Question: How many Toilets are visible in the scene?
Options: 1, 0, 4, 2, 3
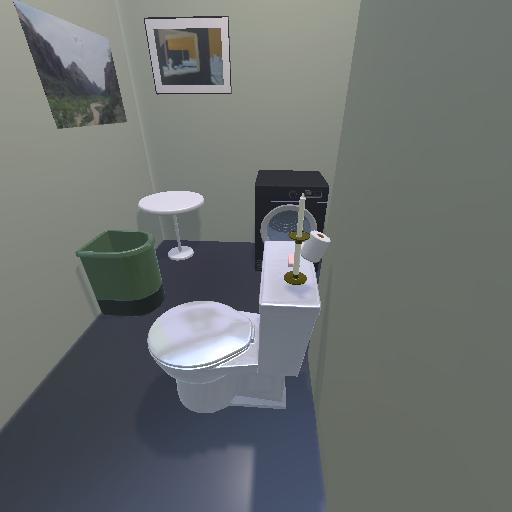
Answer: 1